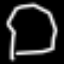
Label: octagon